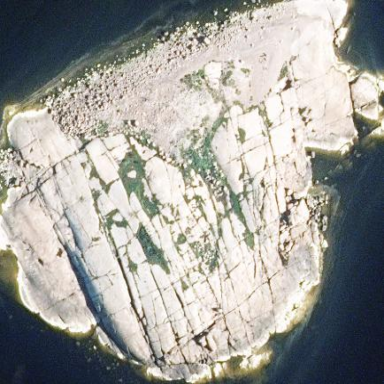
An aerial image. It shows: Islet located along the natural coastline.